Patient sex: M
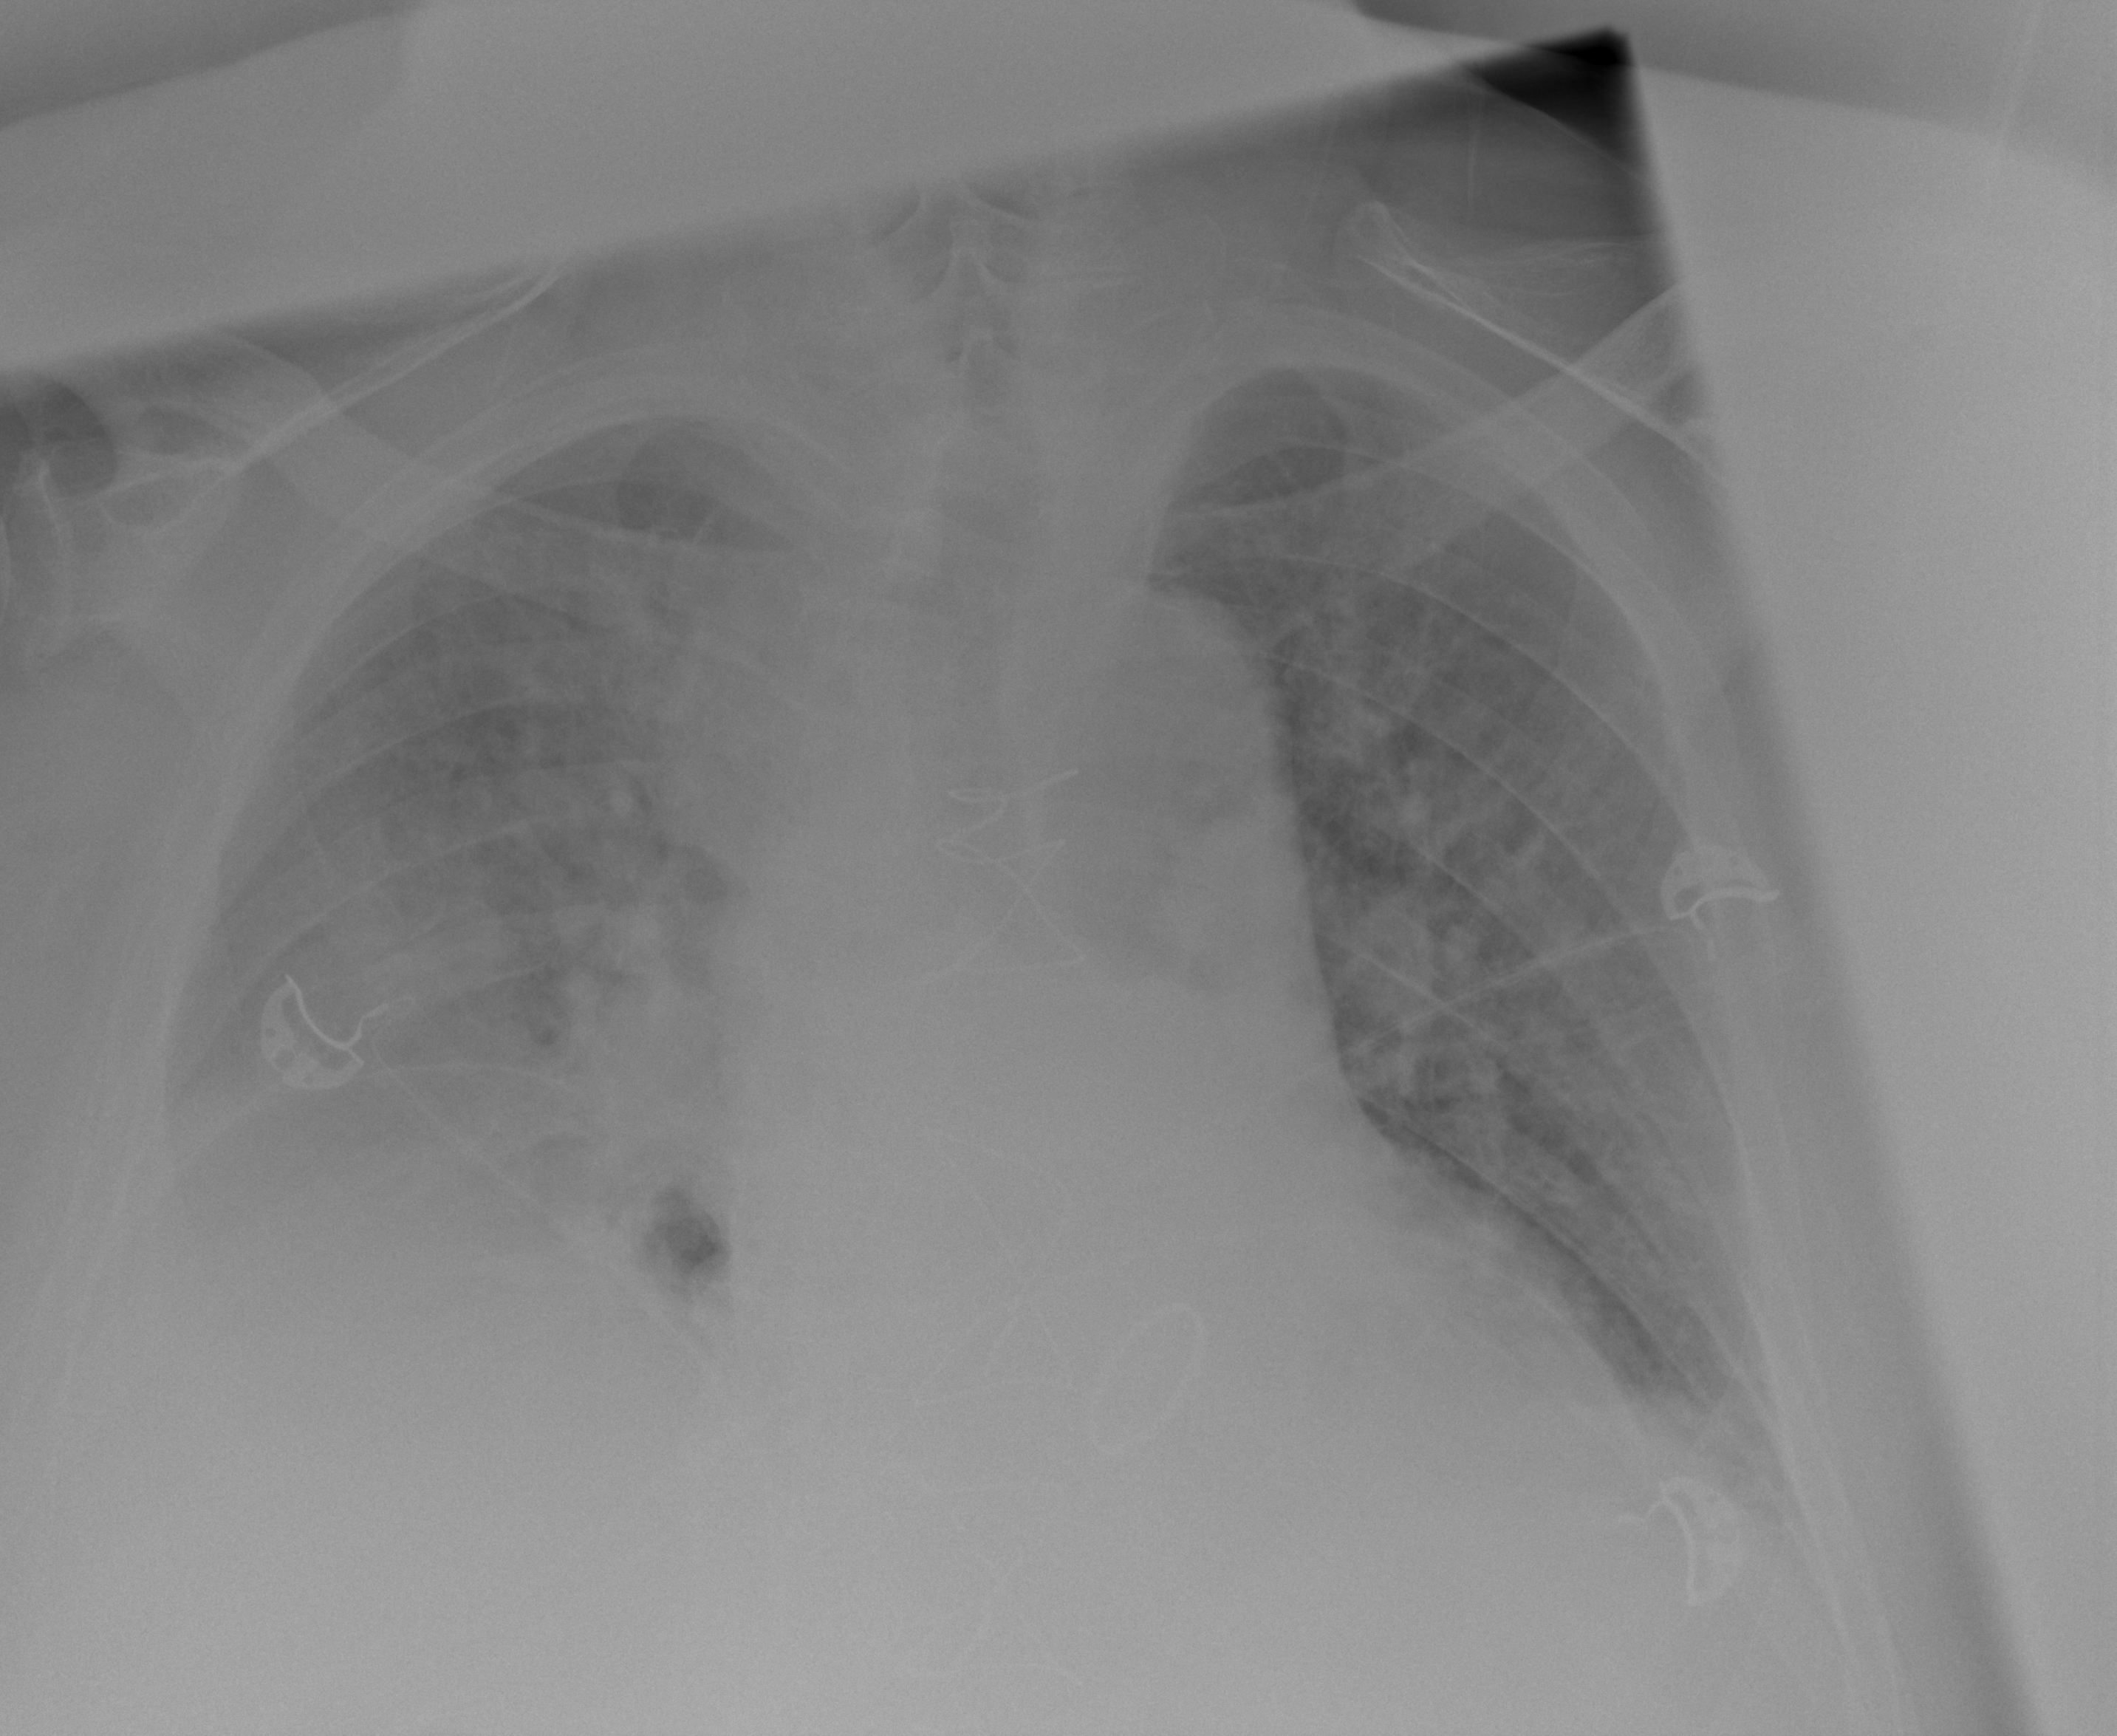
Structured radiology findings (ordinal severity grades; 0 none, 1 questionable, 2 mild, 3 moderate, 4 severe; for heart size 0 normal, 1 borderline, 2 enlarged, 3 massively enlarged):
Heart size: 1
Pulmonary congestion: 3
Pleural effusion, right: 2
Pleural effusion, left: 2
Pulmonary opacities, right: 2
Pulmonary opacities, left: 2
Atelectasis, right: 3
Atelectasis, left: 2